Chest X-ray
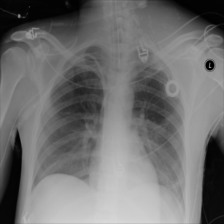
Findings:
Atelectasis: negative
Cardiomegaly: negative
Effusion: negative
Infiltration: negative
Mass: negative
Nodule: negative
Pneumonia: negative
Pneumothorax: negative
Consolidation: negative
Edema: negative
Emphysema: negative
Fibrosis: negative
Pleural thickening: negative
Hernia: negative